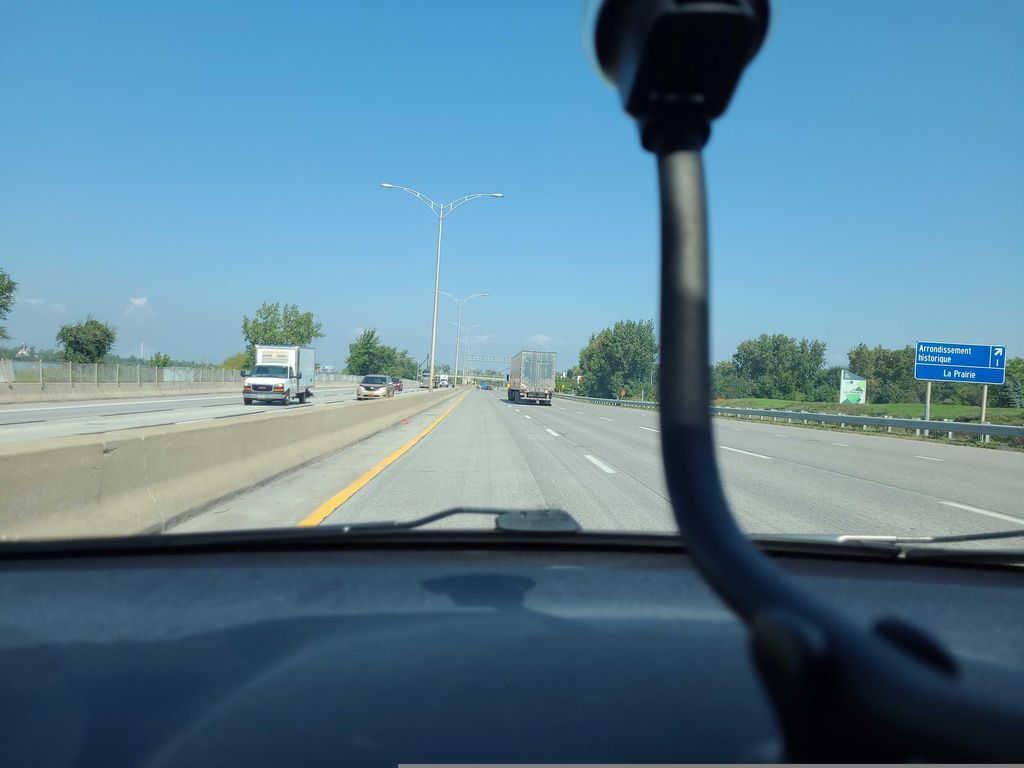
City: montreal